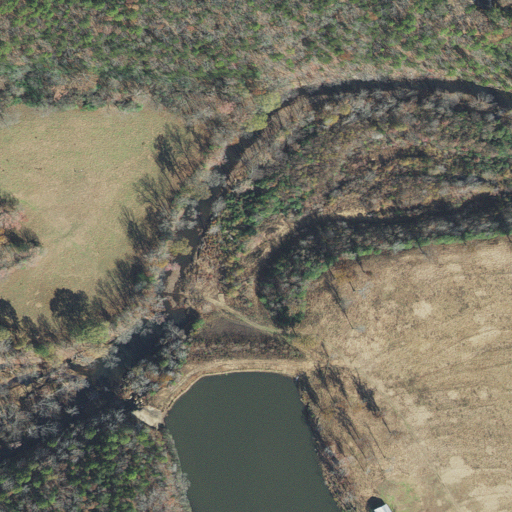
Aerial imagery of valley in Arkansas named Branch Hollow containing deciduous forest, pasture, mixed forest, shrub, open water, evergreen forest, open development, and low intensity development